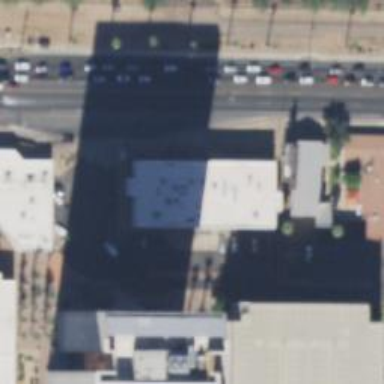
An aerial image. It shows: Clinic.